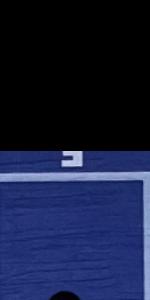
Label: Empty